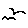
Label: bird